Aerial crown-view tile of a tropical tree (Barro Colorado Island, Panama), acquired 20250715:
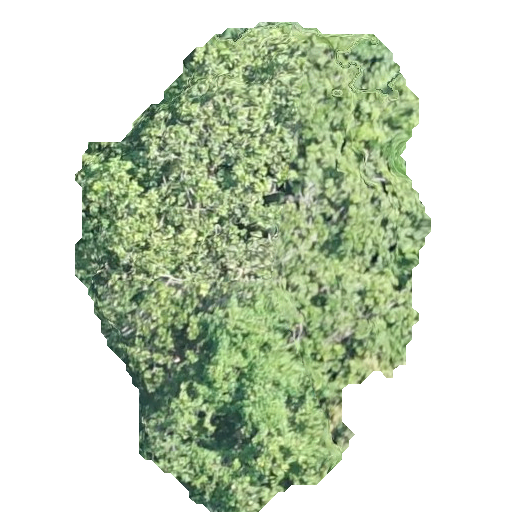
Species: Anacardium excelsum
GBIF accepted scientific name: Anacardium excelsum
Crown area: 185.218 m²